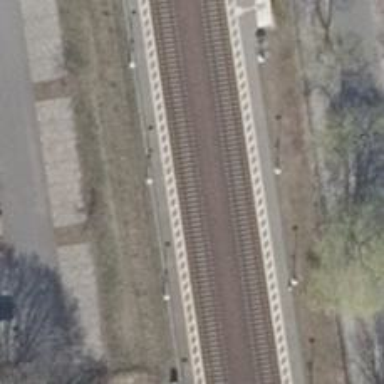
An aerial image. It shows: Public transport stop position along the railway.